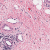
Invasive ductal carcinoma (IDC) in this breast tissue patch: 0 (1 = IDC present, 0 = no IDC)